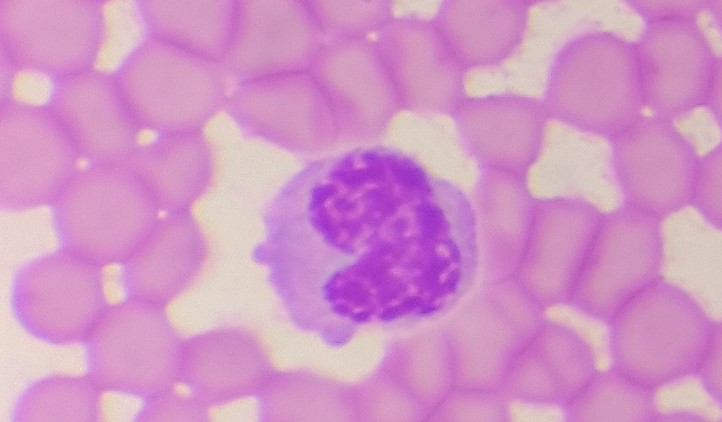
White blood cell type: Monocyte